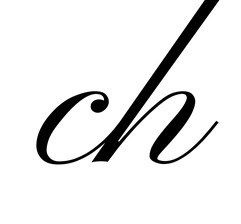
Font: PinyonScript-Regular